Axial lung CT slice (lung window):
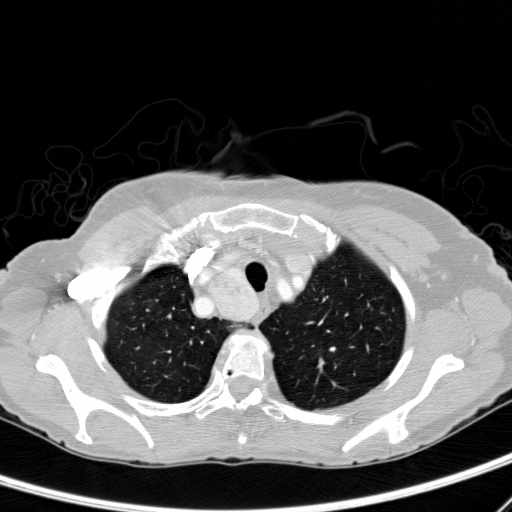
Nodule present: no